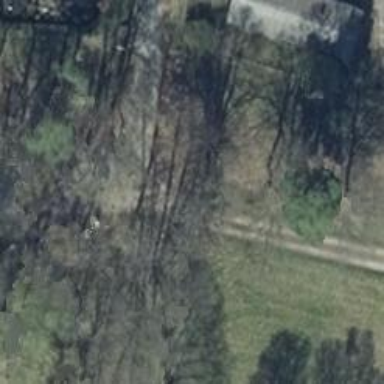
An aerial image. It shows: Group of deciduous broadleaved trees.